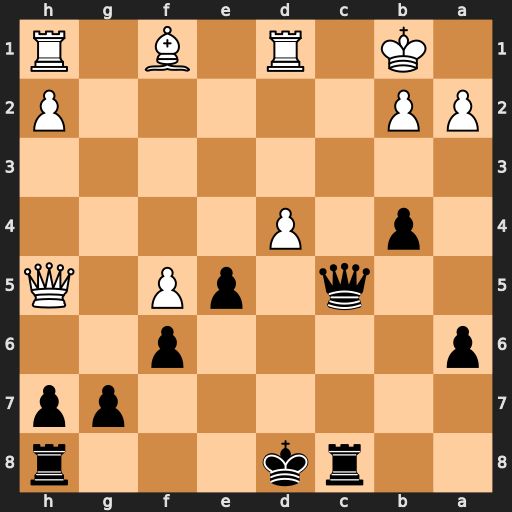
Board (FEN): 2rk3r/6pp/p4p2/2q1pP1Q/1p1P4/8/PP5P/1K1R1B1R
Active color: b
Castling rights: -
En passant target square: -
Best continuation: Qc2+ Ka1 Qc1+ Rxc1 Rxc1#